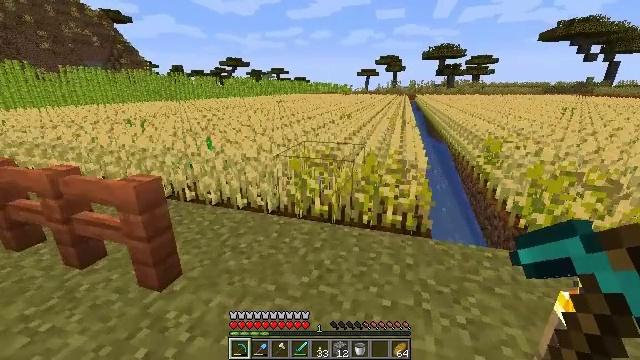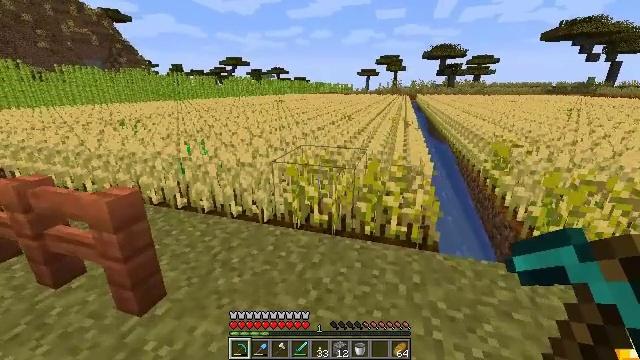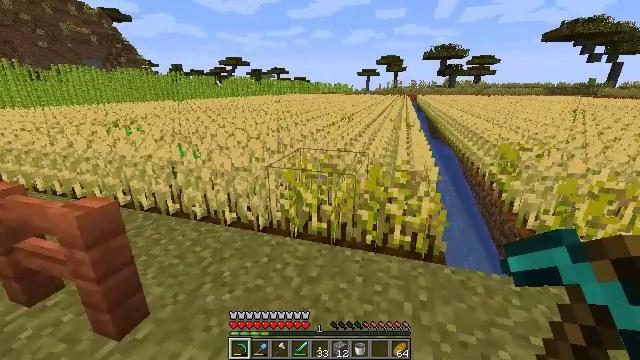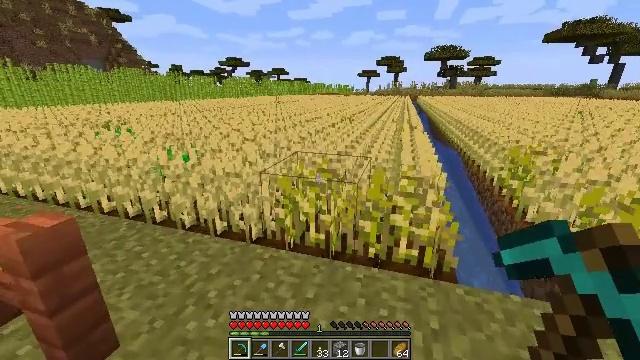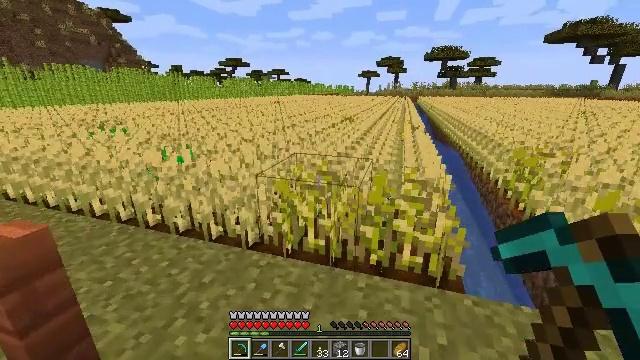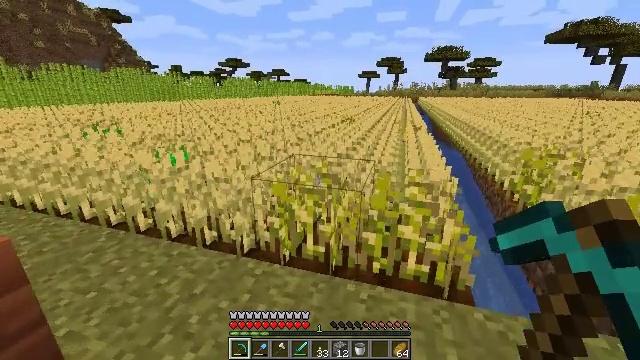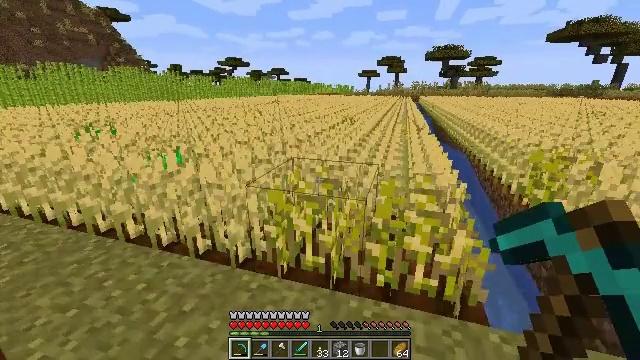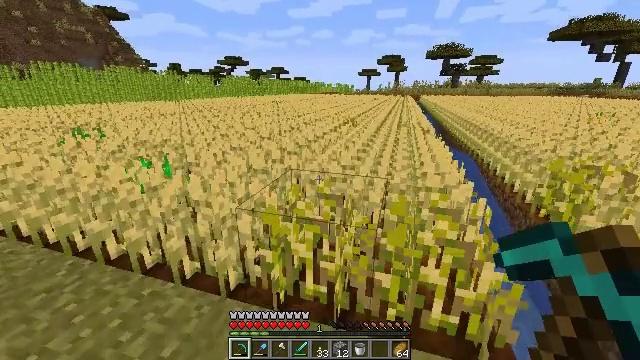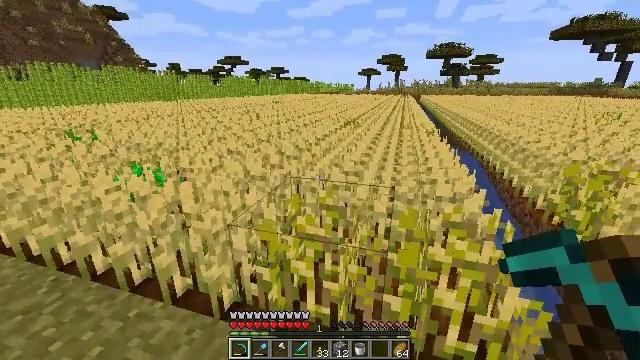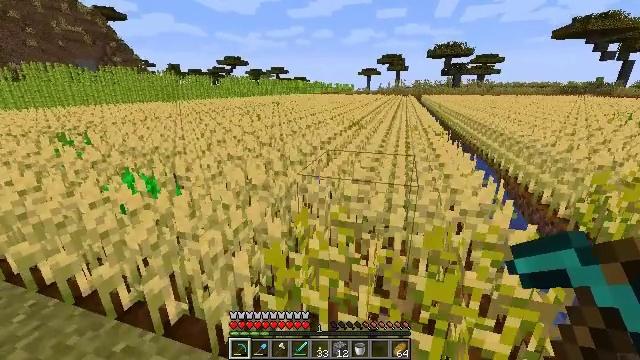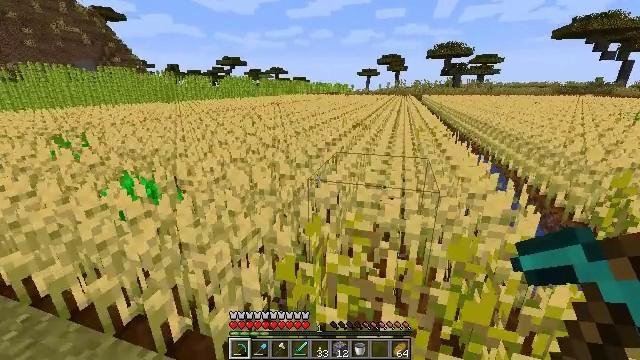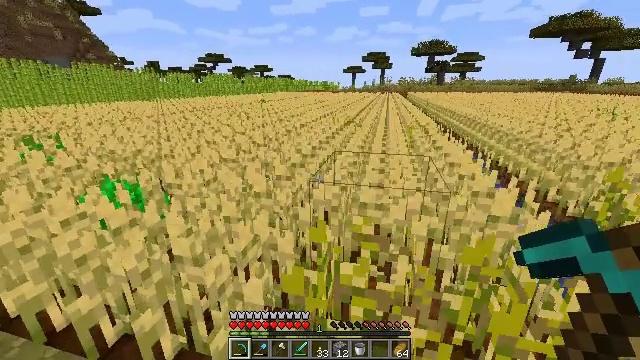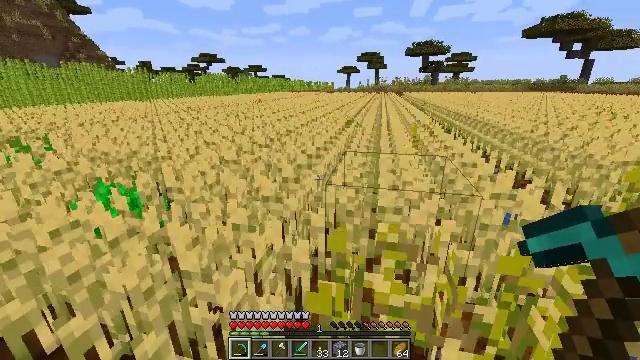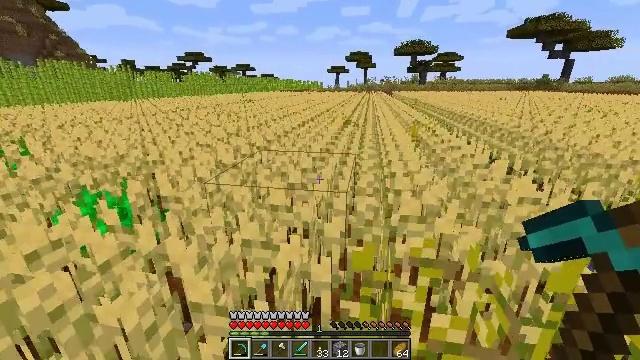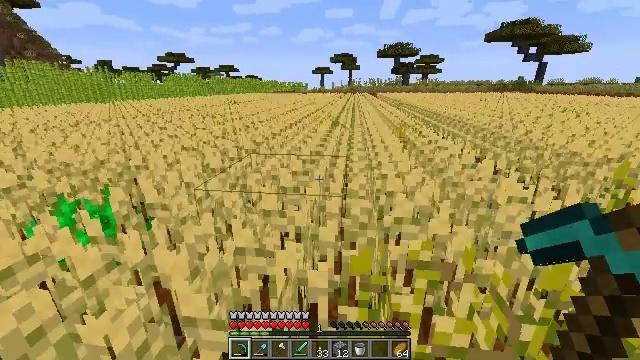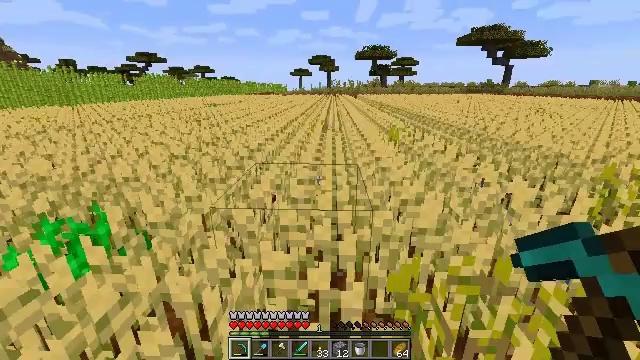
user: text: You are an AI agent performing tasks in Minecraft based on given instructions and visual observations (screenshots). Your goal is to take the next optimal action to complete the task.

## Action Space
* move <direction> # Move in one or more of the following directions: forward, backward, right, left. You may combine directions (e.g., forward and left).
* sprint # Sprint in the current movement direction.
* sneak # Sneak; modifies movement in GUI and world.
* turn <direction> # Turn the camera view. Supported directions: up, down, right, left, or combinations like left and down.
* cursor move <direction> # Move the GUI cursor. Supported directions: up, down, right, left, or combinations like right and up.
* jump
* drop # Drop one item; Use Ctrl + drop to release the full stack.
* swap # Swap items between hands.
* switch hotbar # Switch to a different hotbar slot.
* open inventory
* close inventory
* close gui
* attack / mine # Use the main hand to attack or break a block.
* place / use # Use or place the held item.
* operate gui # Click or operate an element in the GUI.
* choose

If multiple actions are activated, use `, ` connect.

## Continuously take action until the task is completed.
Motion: motion action
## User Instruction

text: Cut down the sugar cane stalks.
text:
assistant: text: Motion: move forward
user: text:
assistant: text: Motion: move forward
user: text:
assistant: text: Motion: move forward
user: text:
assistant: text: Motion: move forward
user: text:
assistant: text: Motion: move forward
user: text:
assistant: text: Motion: move forward
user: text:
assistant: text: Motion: move forward
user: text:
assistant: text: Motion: move forward
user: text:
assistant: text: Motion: move forward and move left
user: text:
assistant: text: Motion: move forward and move left
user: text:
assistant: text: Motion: move forward and move left, turn right
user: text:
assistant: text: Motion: move forward and move left, turn right
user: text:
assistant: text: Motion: move forward and move left, turn right
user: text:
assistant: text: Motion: move left, turn right
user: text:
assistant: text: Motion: move left, turn right
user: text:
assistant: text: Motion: move left, turn right
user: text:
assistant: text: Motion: move left, turn left and up
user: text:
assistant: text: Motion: move left, turn left
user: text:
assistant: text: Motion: move left, turn left
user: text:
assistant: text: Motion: move left, turn left
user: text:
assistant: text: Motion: move forward and move left
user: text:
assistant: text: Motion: move forward and move left
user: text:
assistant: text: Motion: move forward and move left
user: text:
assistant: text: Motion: move forward and move left
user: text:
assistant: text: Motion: move forward and move left, turn left
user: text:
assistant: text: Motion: move forward and move left, turn left
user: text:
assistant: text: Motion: move forward, turn left
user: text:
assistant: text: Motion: move forward, turn left and up
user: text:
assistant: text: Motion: move forward, turn left
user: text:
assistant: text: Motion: move forward, turn left